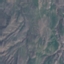
Land use / land cover: HerbaceousVegetation